Interaction volume radius: 5 \u00c5
Interaction volume height: 30 \u00c5
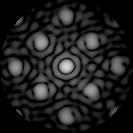
Disorder parameter: 0.2254